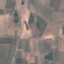
Land use / land cover class: PermanentCrop